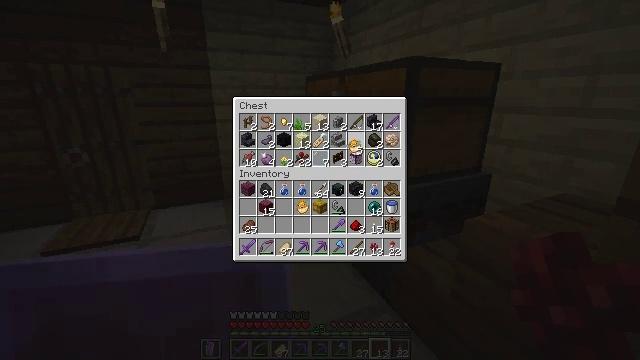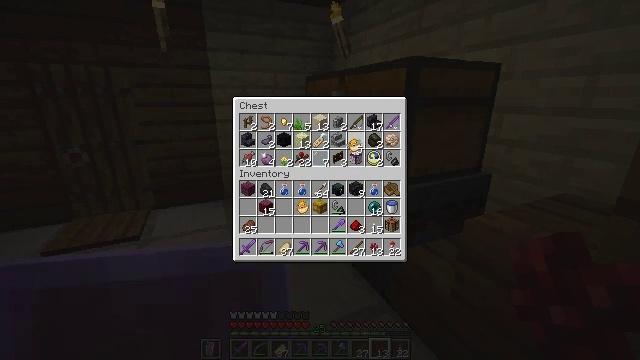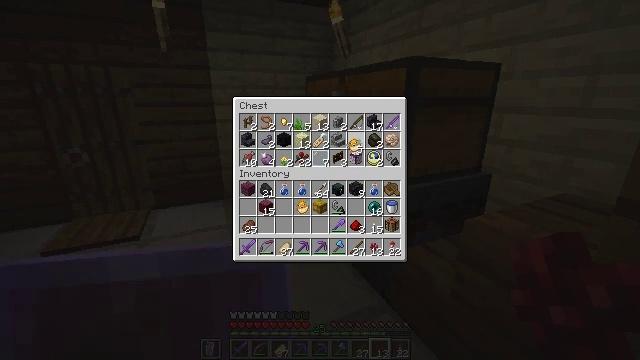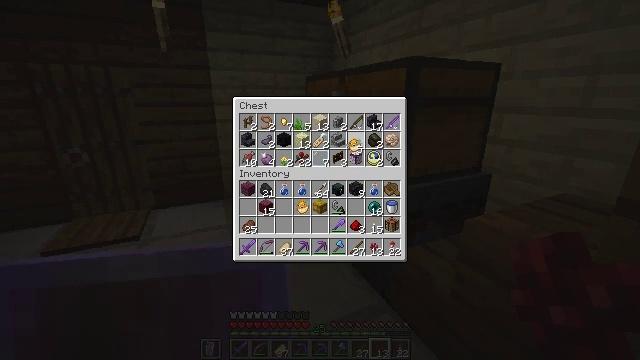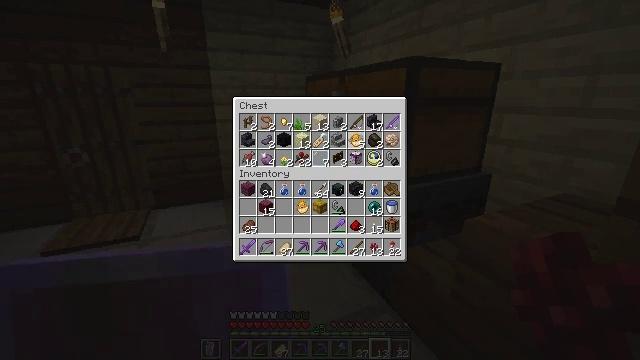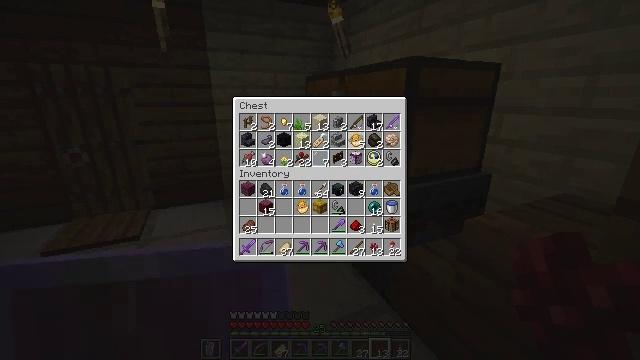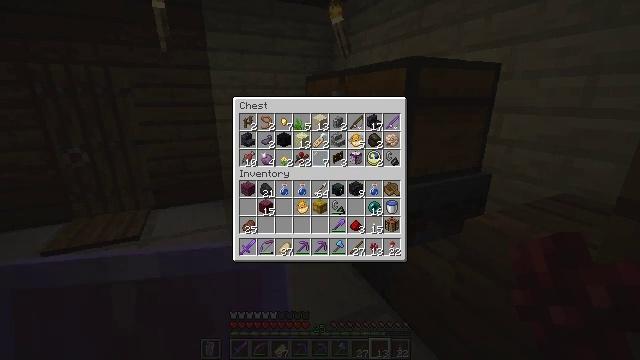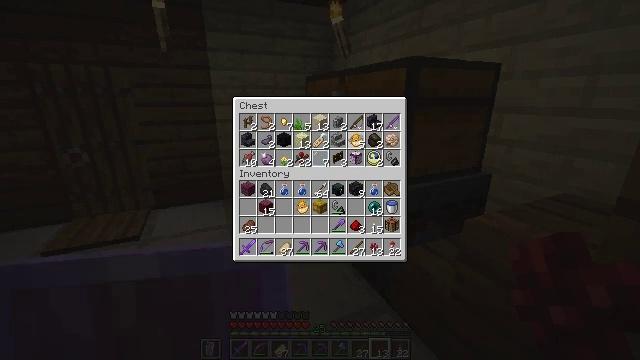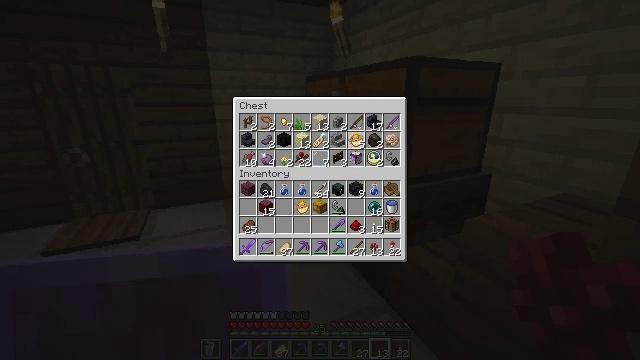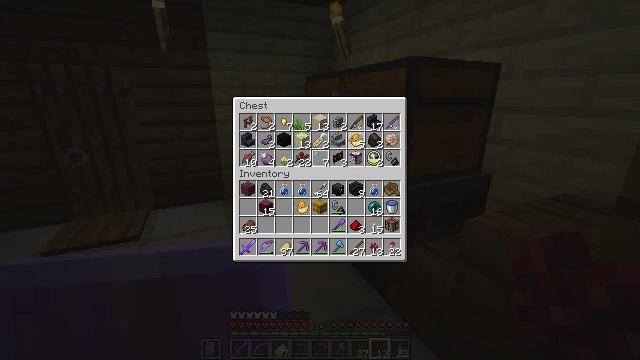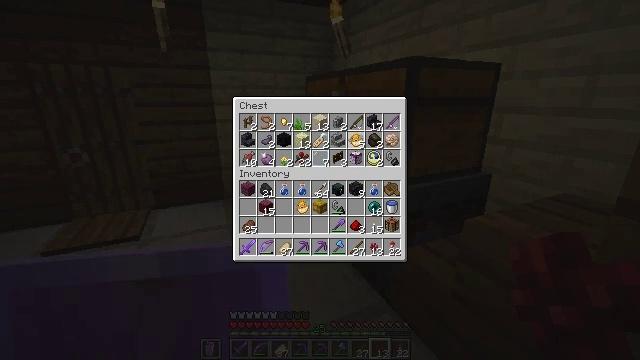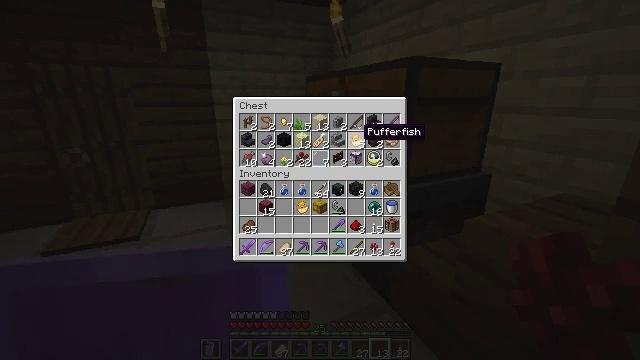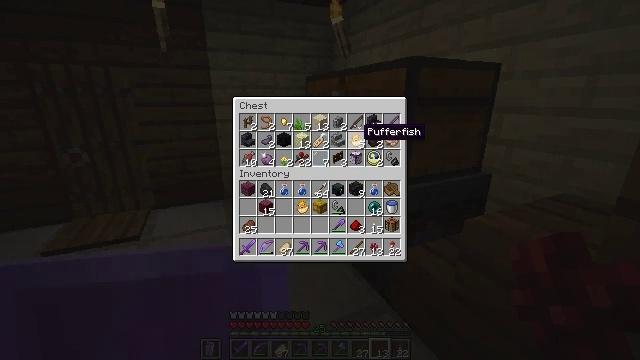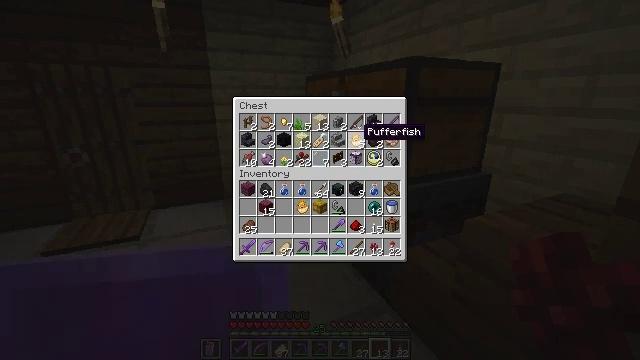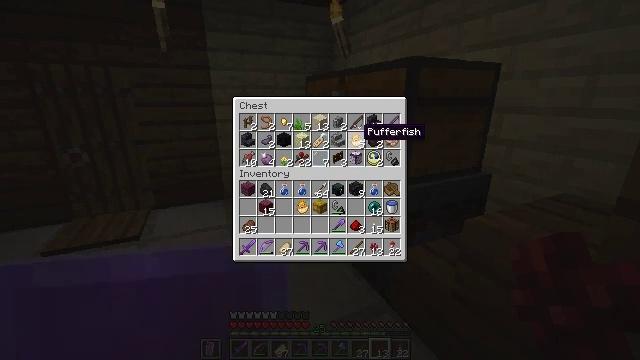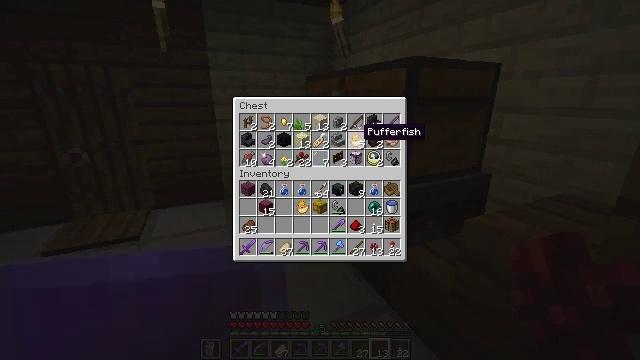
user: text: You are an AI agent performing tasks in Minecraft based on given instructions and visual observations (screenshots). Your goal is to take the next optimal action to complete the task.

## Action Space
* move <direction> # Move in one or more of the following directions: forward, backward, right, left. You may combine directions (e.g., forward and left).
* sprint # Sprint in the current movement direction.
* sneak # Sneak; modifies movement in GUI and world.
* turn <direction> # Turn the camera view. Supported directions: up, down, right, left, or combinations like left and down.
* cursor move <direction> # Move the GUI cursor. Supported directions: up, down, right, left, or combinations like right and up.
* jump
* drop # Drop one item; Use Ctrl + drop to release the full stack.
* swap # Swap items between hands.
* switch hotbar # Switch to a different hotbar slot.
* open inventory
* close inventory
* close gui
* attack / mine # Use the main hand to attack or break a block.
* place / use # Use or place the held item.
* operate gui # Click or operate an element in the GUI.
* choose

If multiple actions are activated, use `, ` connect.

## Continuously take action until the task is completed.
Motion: motion action
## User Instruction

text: Open inventory to craft crimson planks with crimson stems.
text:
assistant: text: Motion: no_op
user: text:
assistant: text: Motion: no_op
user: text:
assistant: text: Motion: no_op
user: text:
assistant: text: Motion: no_op
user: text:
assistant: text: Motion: no_op
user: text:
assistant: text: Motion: no_op
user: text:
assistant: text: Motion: no_op
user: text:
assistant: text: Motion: attack / mine
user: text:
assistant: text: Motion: attack / mine
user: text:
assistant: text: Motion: attack / mine
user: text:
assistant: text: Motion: no_op
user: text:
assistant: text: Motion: no_op
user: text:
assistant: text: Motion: no_op
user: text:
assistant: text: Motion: no_op
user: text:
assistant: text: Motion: no_op
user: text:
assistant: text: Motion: no_op
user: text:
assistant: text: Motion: no_op
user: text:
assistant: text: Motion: turn right
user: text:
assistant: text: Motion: turn right and up
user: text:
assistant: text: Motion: turn right and down
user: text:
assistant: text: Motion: turn right
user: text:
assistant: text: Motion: turn right and up
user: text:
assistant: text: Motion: no_op
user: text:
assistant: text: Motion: move forward
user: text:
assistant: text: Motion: move forward
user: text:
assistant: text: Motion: move forward
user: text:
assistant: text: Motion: move forward and move right
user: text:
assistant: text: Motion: move forward and move right
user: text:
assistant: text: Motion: move forward and move right
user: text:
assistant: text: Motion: move forward and move right